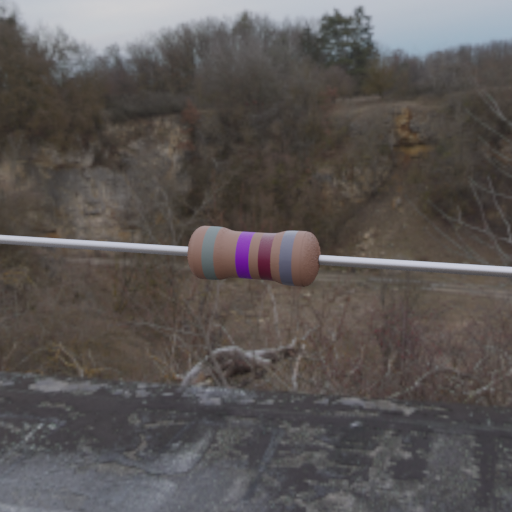
Resistor colour bands (in order): gray, violet, brown, gray